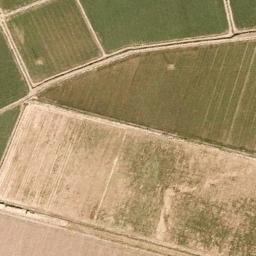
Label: rectangular_farmland